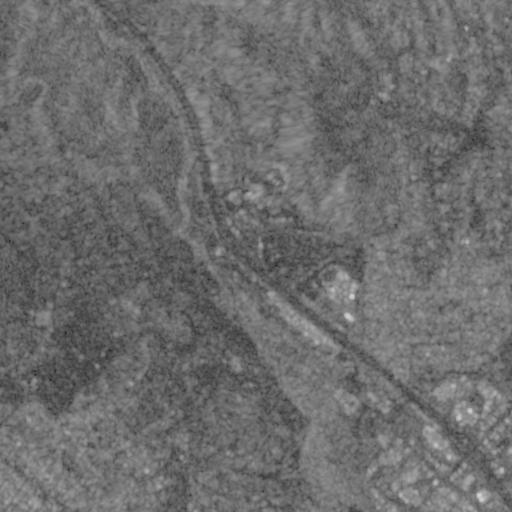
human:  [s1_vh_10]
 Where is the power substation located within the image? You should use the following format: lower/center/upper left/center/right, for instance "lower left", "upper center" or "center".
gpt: The power substation is located in the center left of the image.
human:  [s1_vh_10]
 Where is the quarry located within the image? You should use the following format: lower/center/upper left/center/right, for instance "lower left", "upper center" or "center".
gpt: The quarry is located in the upper center of the image.
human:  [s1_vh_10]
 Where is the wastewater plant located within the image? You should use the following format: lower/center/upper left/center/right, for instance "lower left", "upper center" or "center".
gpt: The wastewater plant is located in the lower right of the image.
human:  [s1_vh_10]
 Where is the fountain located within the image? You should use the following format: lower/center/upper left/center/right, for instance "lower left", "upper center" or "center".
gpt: The fountain is located in the lower right of the image.
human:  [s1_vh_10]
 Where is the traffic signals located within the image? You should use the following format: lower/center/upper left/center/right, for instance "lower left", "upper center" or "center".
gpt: The traffic signals is located in the lower right of the image.
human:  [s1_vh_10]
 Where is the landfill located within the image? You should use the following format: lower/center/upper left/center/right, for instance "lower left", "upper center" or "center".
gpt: There is no landfill in the image.

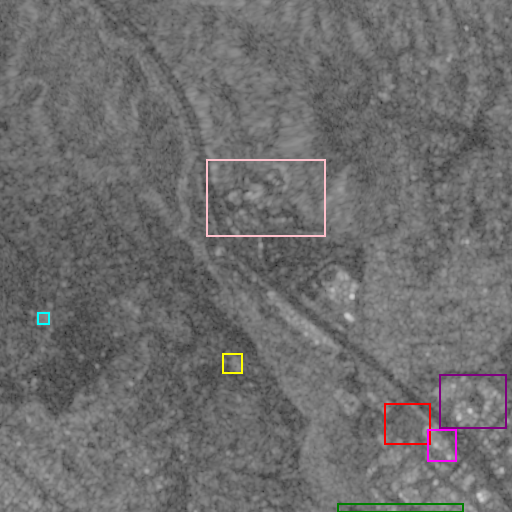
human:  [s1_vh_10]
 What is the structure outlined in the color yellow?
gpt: The structure outlined in yellow is a crop field.
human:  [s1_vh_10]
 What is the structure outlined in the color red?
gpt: The structure outlined in red is a park.
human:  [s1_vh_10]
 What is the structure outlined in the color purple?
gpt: The structure outlined in purple is a parking lot.
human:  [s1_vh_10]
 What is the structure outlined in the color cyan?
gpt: The structure outlined in cyan is a power substation.
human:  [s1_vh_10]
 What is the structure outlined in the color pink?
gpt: The structure outlined in pink is a quarry.
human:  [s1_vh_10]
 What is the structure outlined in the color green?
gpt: The structure outlined in green is a wastewater plant.
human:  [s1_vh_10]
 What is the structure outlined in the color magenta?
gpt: The structure outlined in magenta is a building.
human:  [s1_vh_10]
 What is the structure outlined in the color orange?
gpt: There is no orange outline.